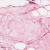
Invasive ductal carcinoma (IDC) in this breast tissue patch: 0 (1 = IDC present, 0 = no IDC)